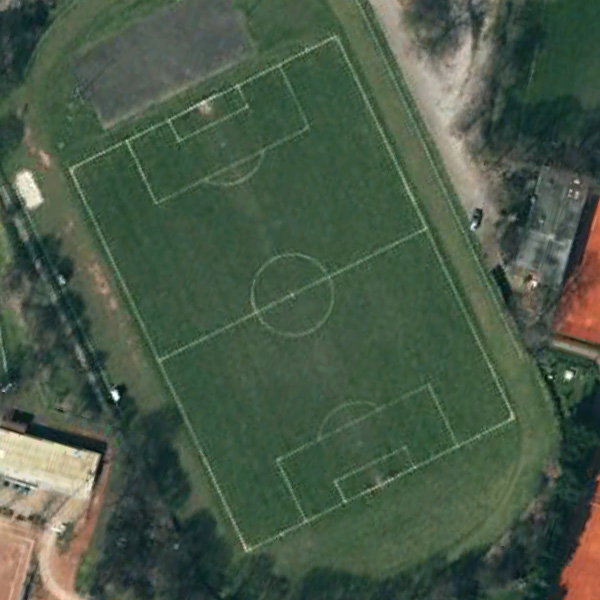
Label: Playground